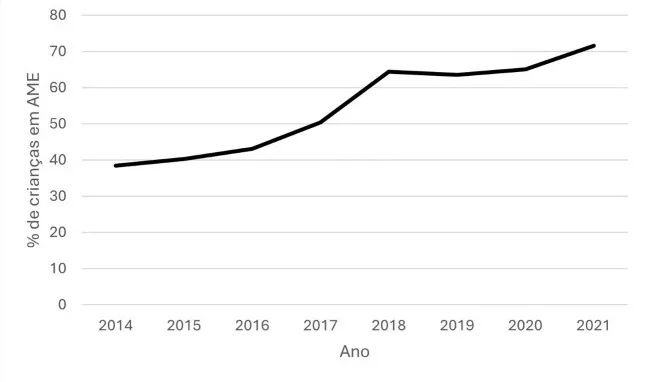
Exclusive breastfeeding indicators up to 4 months old at the Vila Maria health center from 2014 to 2021.
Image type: pathology (immunostaining)